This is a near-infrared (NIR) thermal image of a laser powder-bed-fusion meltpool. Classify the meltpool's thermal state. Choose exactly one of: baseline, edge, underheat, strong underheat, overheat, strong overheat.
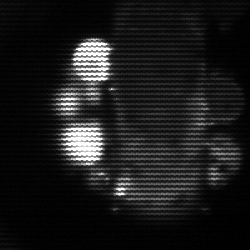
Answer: strong underheat